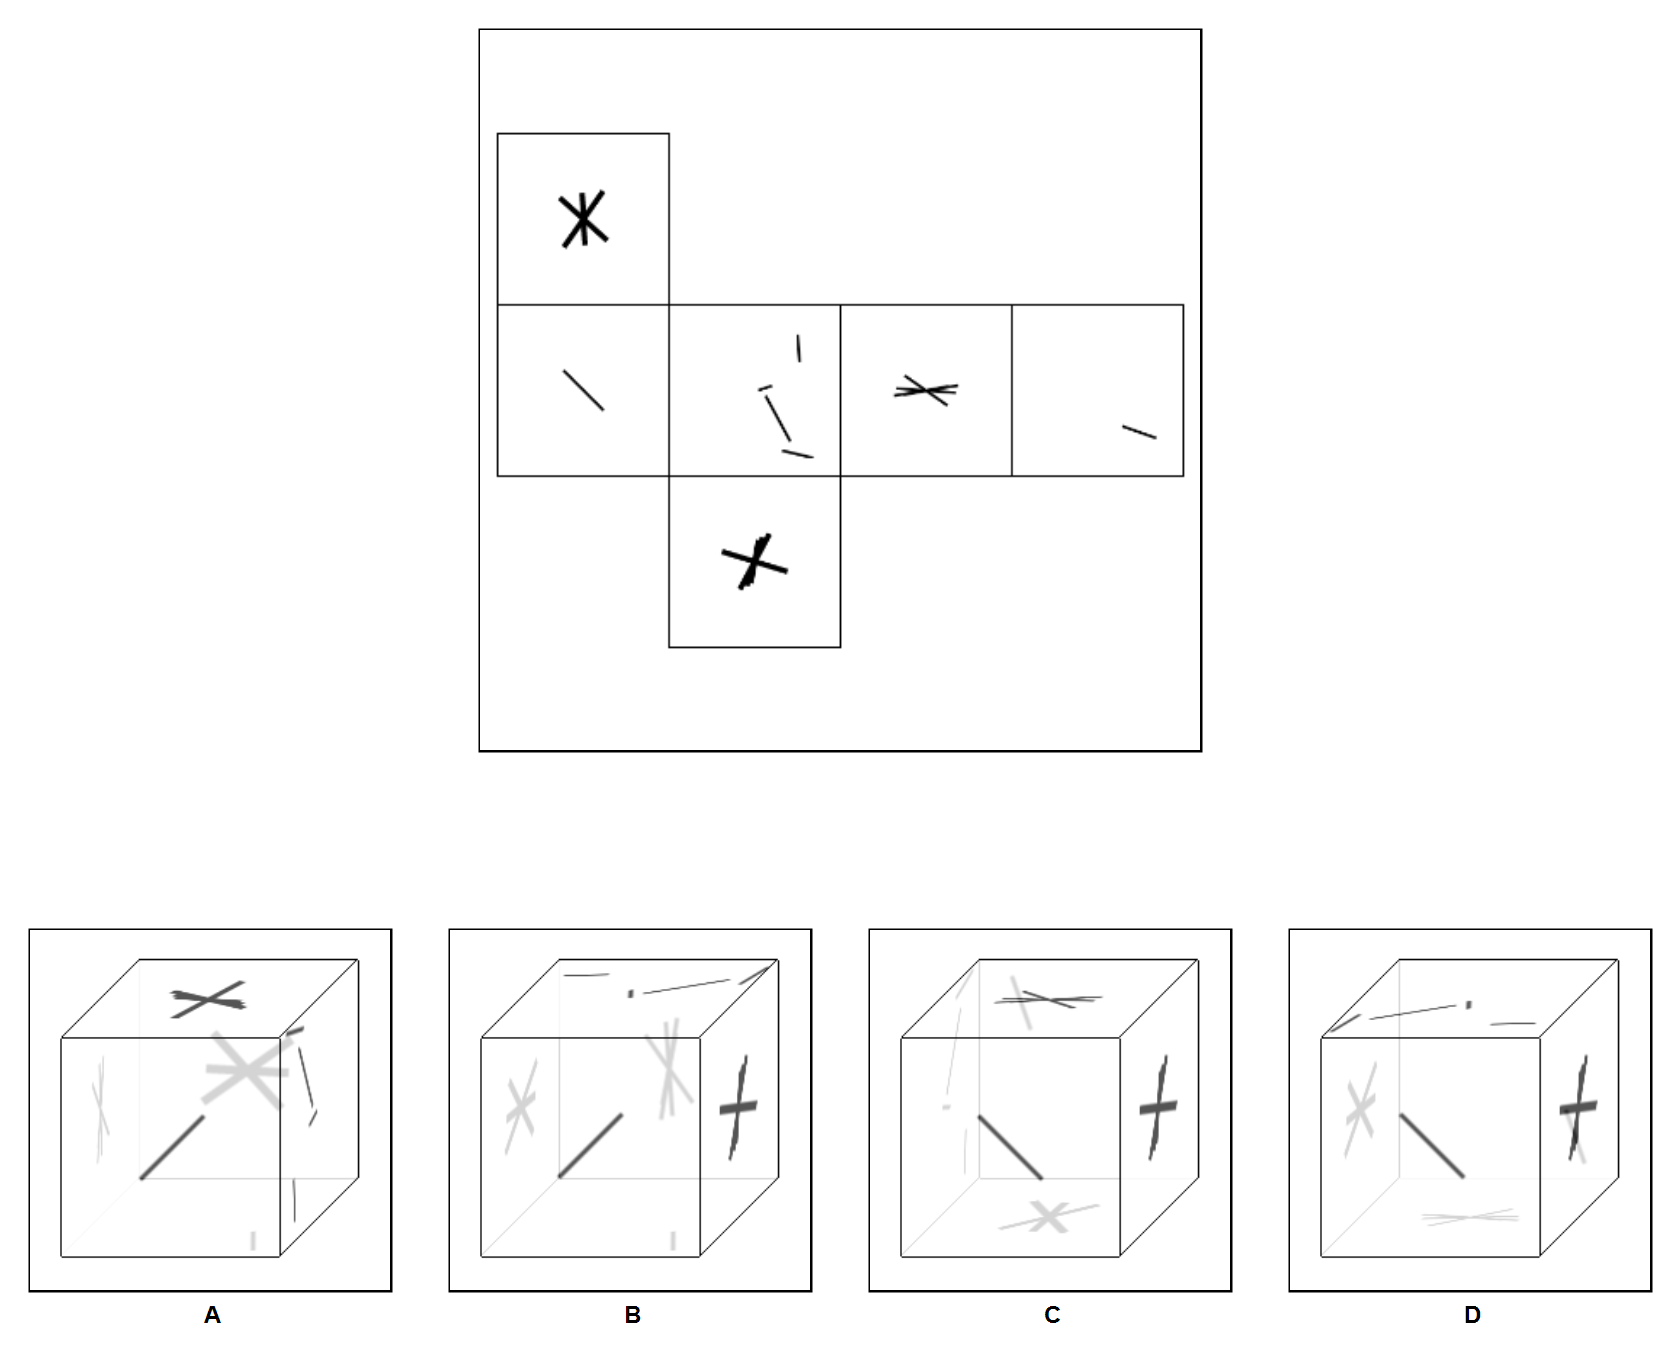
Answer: B